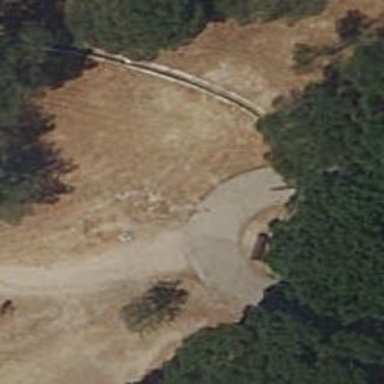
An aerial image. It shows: Paved path.